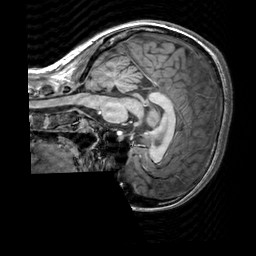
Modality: T1w
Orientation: sagittal
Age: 24
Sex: female
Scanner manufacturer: siemens
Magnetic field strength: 3 T
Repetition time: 2.3 s
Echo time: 0.00303 s